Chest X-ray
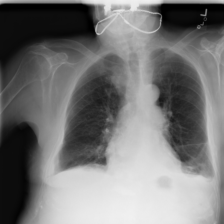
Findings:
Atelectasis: negative
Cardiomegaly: negative
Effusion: negative
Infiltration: positive
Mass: negative
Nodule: negative
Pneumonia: negative
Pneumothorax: negative
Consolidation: negative
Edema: negative
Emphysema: negative
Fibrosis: negative
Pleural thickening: negative
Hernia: negative